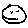
Label: smiley face